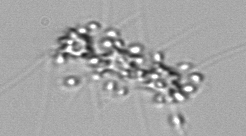
Label: Chaetoceros_didymus_TAG_external_flagellate